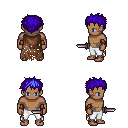
a pixel art fantasy rpg character, male body template, human, dark skin, brown tattered cape, white pants, blue bedhead hairstyle, cloth bracers, dagger, four views (front, back, left, right), 2x2 character sprite sheet, small pixel art, hard edges, no anti-aliasing